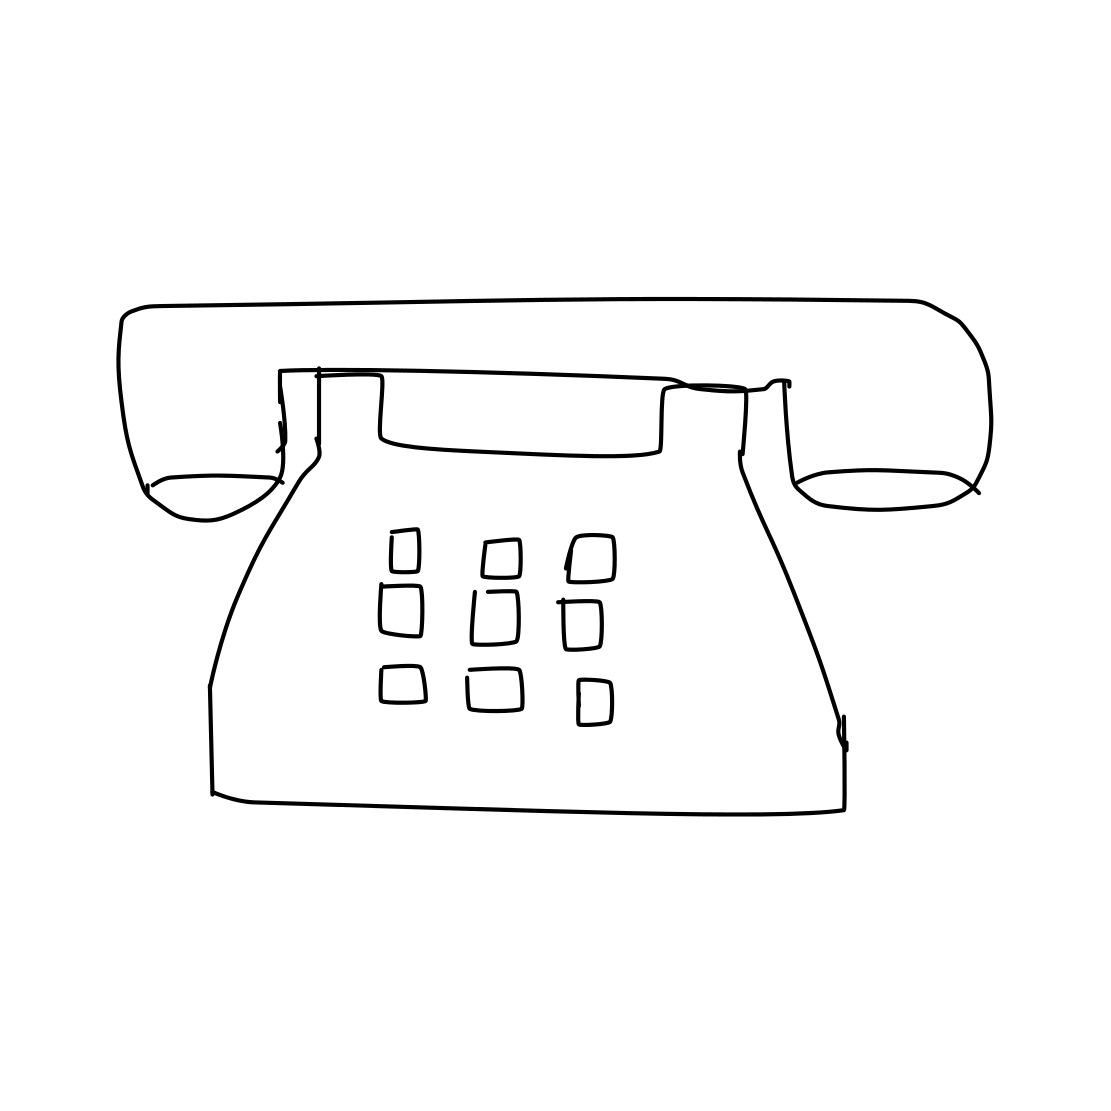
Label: telephone